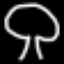
Label: mushroom